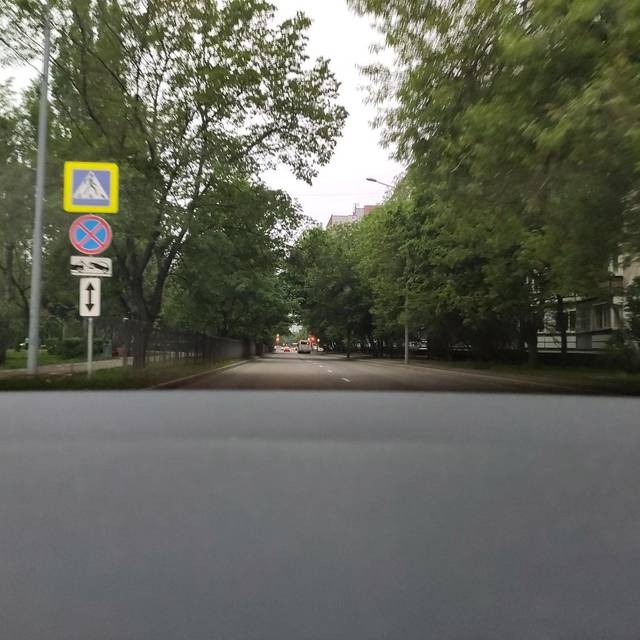
Region: Russia
Coordinates: 55.869, 37.616